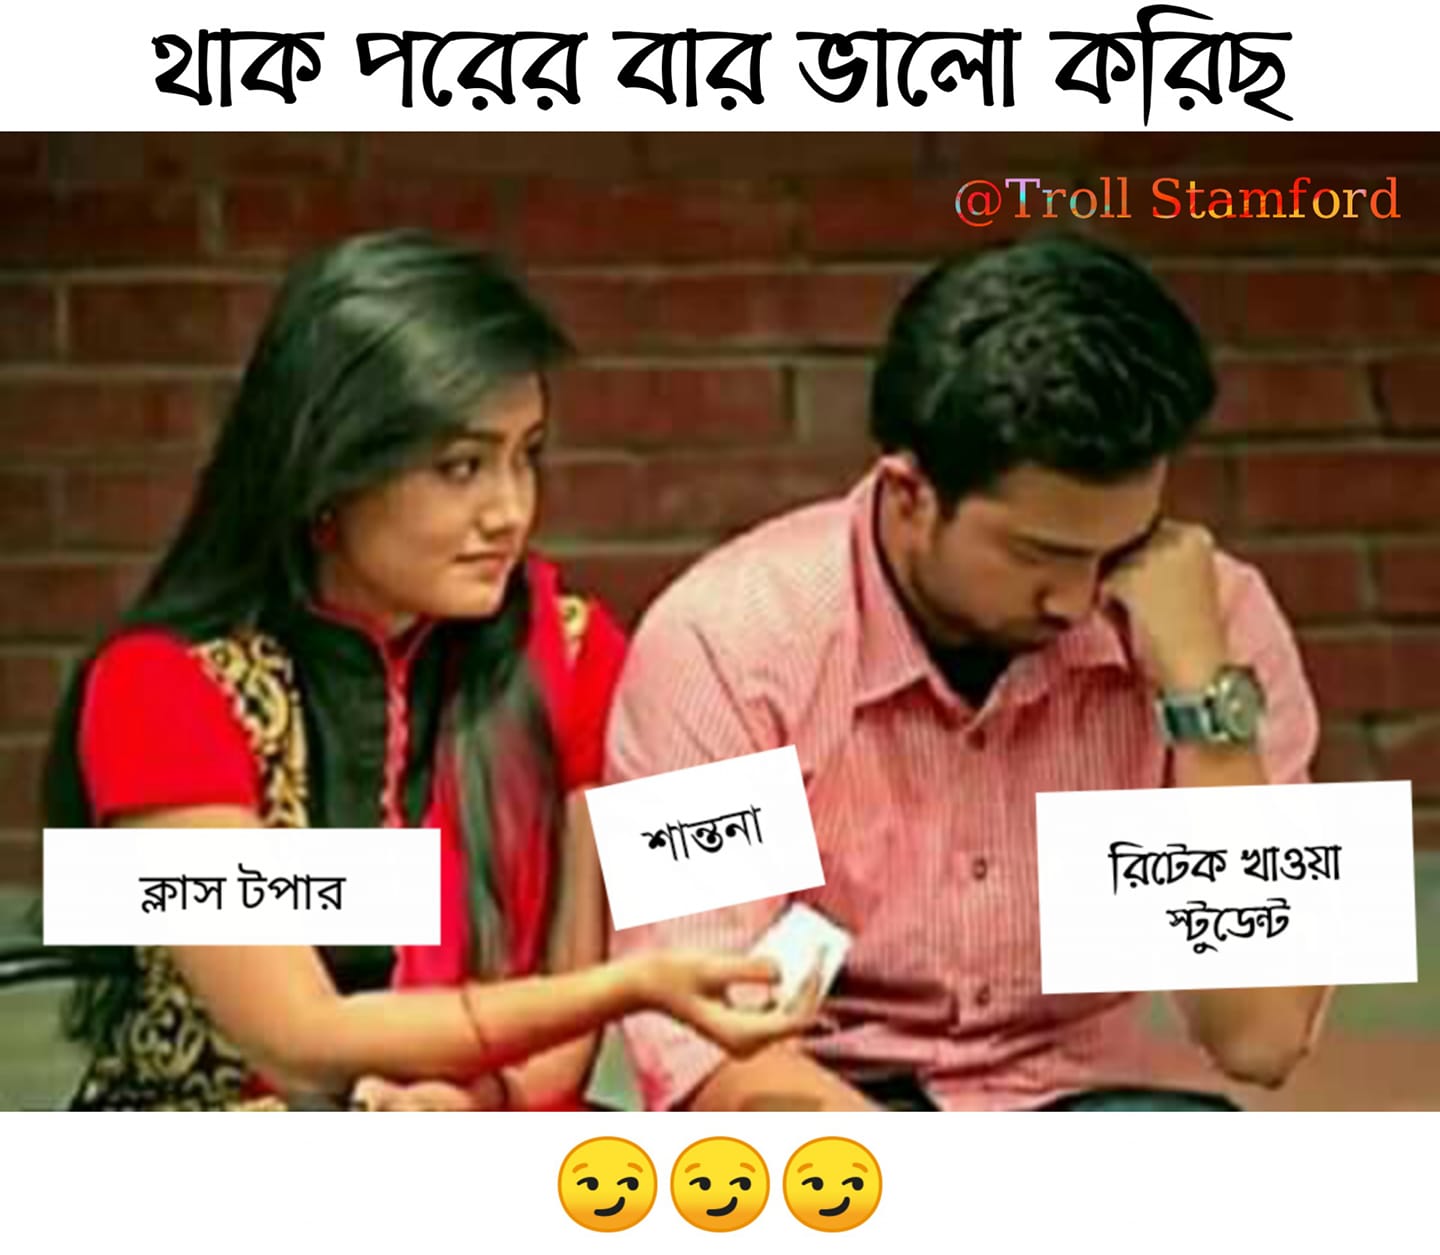
Caption: থাক পরের বার ভালো করছি     ক্লাস টপার   শান্তনা    রিটেক খাওয়া  স্টুডেন্ট
Label: non-hate